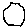
Label: hexagon